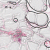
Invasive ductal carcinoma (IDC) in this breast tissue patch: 0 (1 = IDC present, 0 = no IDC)